Field crop: tomato
Growth stage: 1
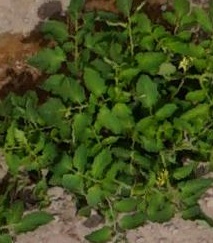
Species: tomato